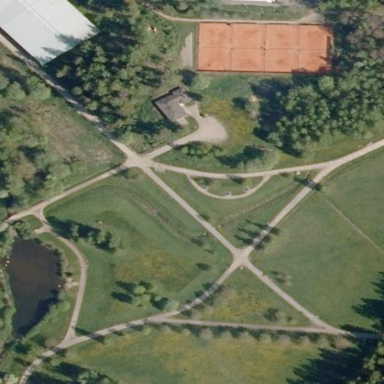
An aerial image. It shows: Lovely park for leisure and relaxation.